Question: I have ResorceTopices & Resources tables m to m relationship and conjunction between the 2 table. Just wondering if should I write class for conjunction or not and if I write one should be like this code?
'''
using System;
using System.Collections.Generic;
using System.Linq;
using System.Text;
namespace BOL
{
class Topic_Resorsce
{
public int Id { get; set; }
public int TopicId { get; set; }
public int ResorsceId { get; set; }
}
}
'''

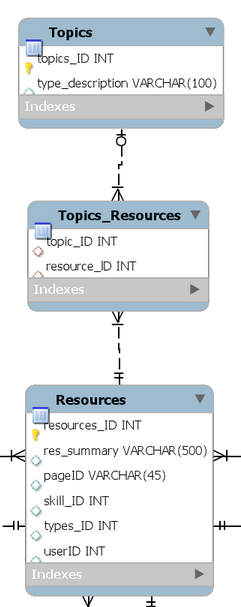
Answer: Obviously, you can do it however you prefer but my answer would be no. Your classes should look like this:
Now you create a data access layer (or preferrably use an ORM such as EntityFramework (included in .NET), NHibernate, NHydrate, Lightspeed, etc.) that maps between your classes and your database.
Of course, there is plenty of code which has a one-for-one mapping between SQL table and POCO - so it is certainly done, I just wouldn't encourage it.